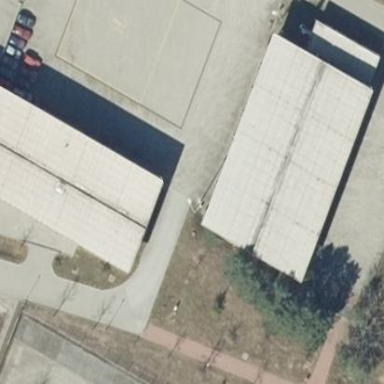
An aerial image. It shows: School building.